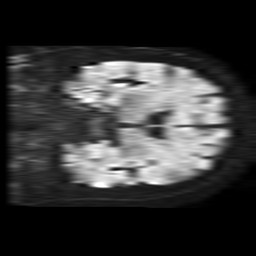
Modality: TRACE
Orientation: coronal
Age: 74
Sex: male
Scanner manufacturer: philips
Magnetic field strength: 1.5 T
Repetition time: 4.6 s
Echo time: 0.08528 s